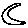
Label: moon